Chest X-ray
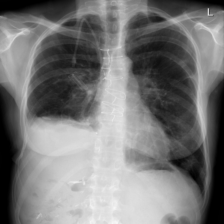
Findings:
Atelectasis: negative
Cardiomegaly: negative
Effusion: negative
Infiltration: negative
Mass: positive
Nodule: positive
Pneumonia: negative
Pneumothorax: negative
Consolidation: negative
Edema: negative
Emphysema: negative
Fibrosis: positive
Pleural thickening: positive
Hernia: negative